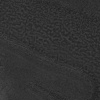
Atmospheric dust classification: not_dusty